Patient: sex F, age 63
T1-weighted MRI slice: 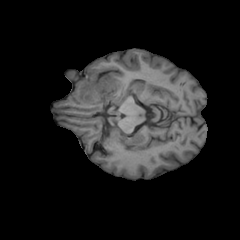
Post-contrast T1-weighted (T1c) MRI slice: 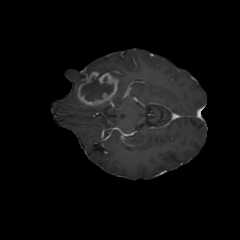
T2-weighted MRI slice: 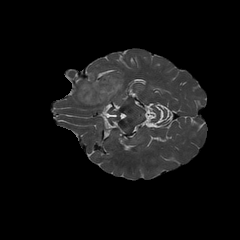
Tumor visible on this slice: yes
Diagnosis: Glioblastoma, IDH-wildtype
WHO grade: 4